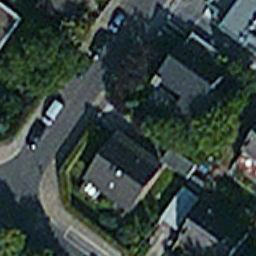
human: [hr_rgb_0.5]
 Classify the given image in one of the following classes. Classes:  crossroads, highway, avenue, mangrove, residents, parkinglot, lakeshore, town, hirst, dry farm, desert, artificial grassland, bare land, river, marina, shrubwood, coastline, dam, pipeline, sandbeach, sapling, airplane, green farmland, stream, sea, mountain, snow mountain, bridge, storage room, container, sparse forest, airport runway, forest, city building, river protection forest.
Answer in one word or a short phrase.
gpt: residents